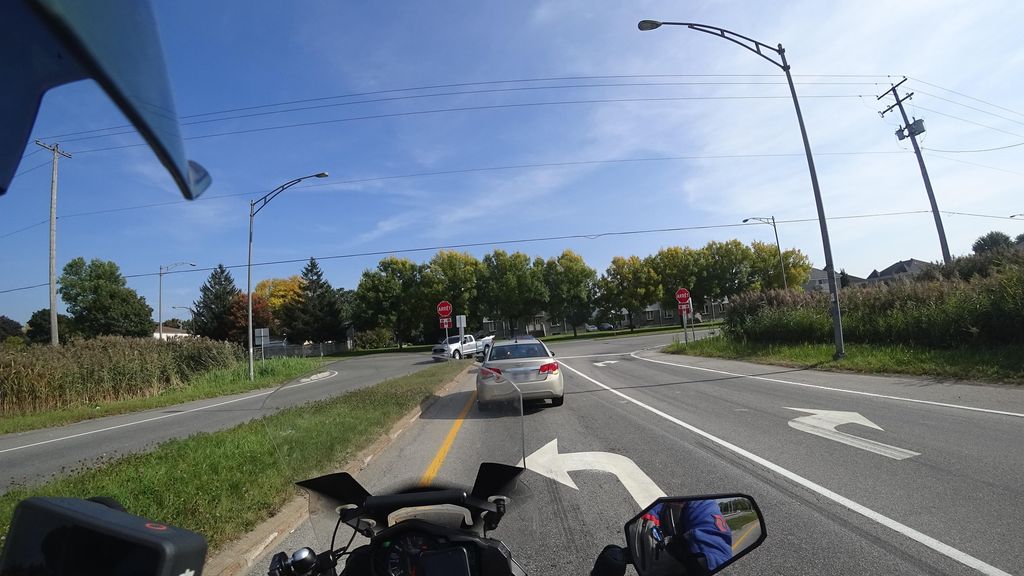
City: quebec_city